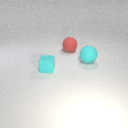
small cyan rubber cube in front of large cyan rubber sphere